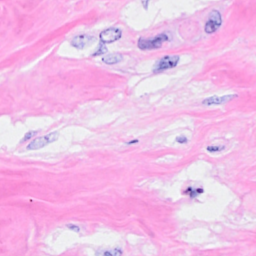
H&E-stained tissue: Breast